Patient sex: M
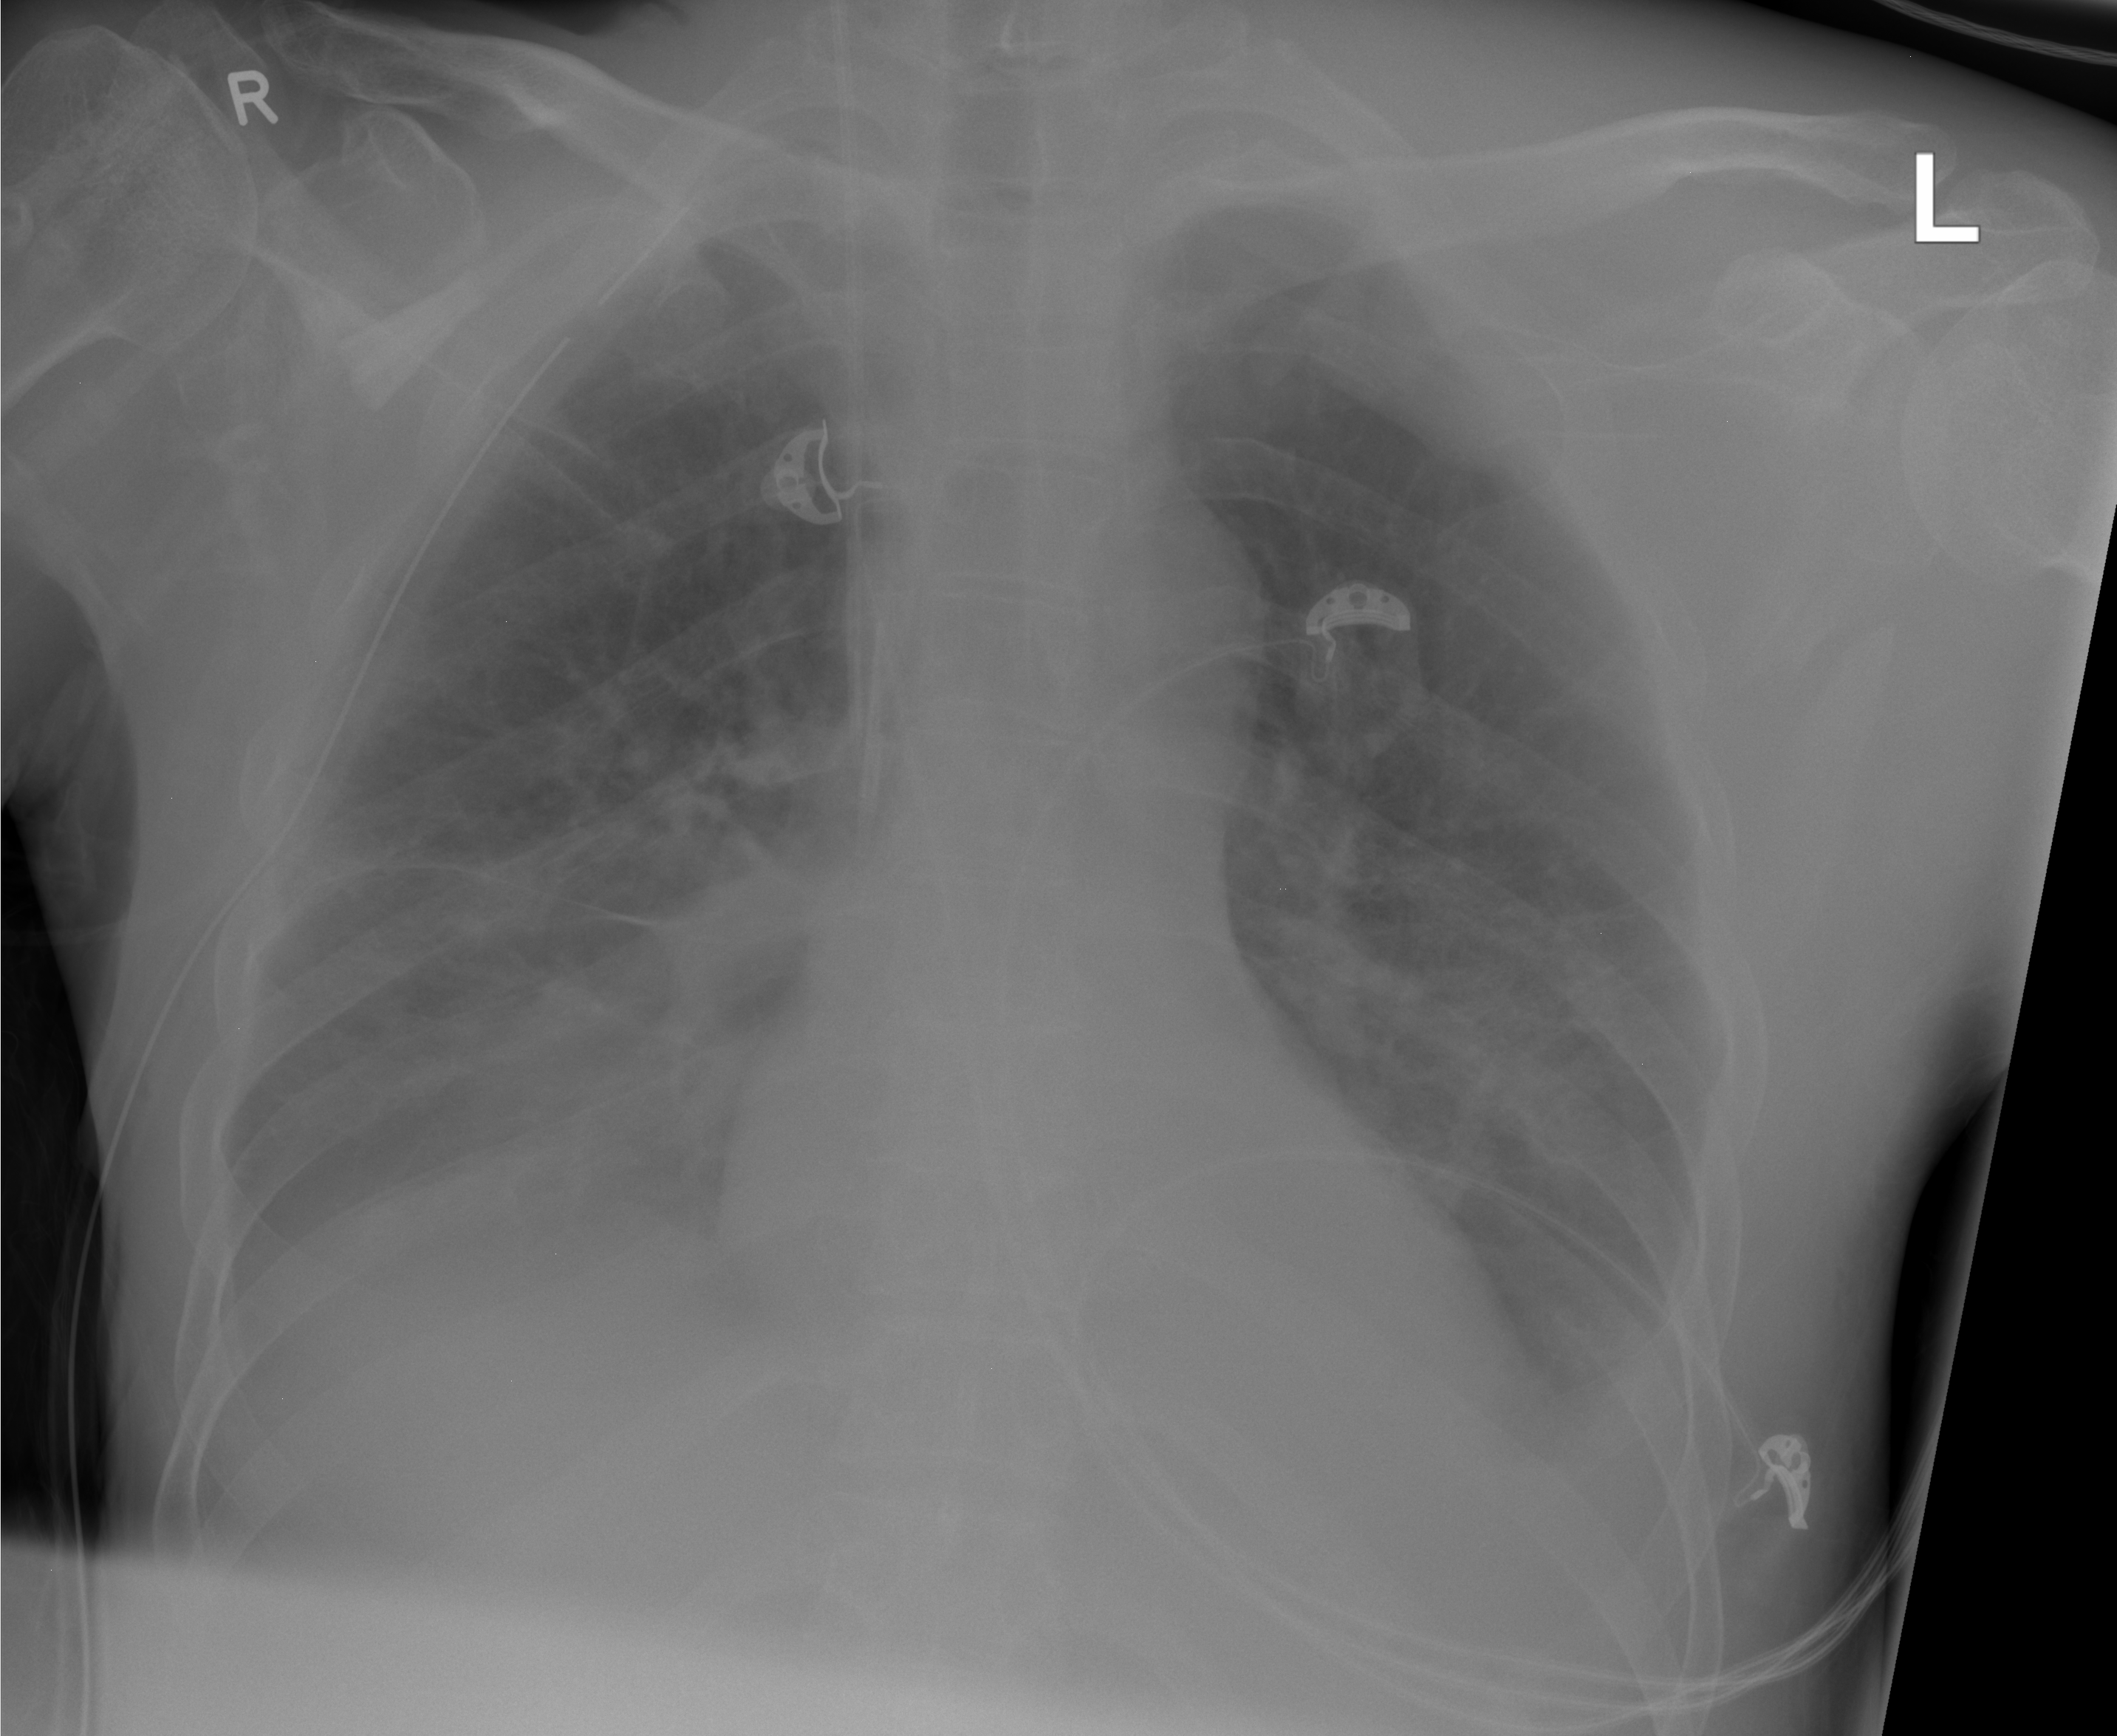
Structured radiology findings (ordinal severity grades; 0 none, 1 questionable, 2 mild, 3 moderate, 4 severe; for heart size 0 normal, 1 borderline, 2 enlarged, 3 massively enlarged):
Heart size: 0
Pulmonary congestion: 1
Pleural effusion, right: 3
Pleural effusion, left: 2
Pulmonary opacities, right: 1
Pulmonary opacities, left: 0
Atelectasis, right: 2
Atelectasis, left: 2